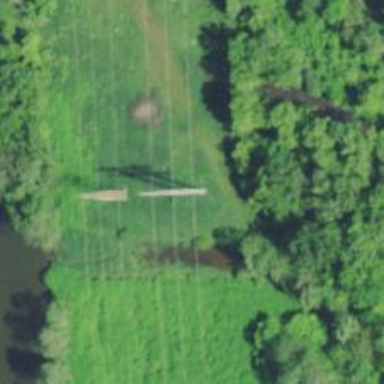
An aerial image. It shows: Lattice structure tower used for power transmission.